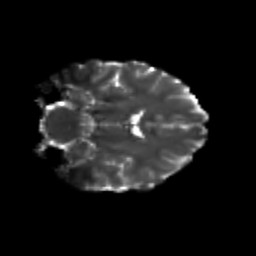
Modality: T2w
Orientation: coronal
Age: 25
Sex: female
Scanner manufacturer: siemens
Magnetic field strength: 3 T
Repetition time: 3.5 s
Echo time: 0.104 s